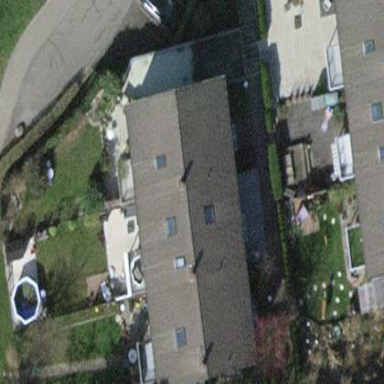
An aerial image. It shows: Terrace building.